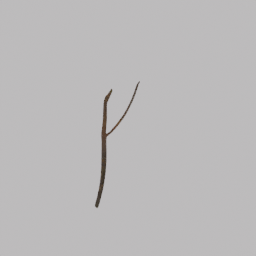
Label: nature